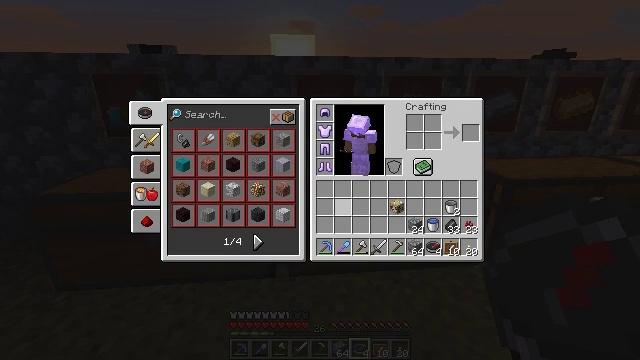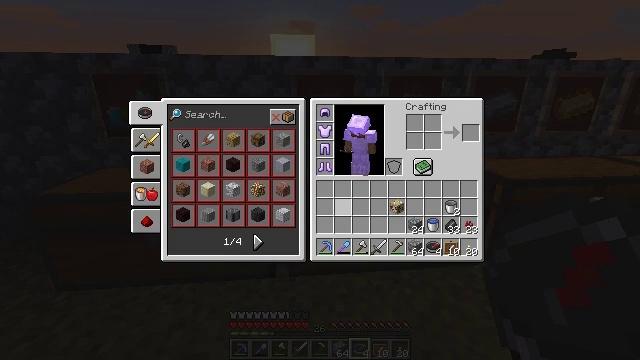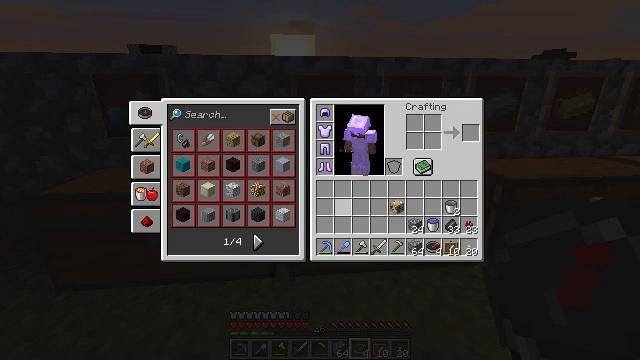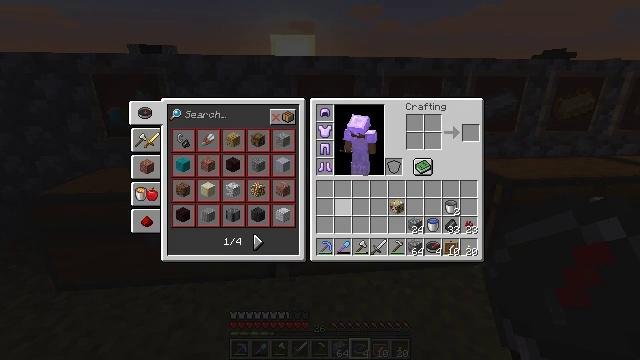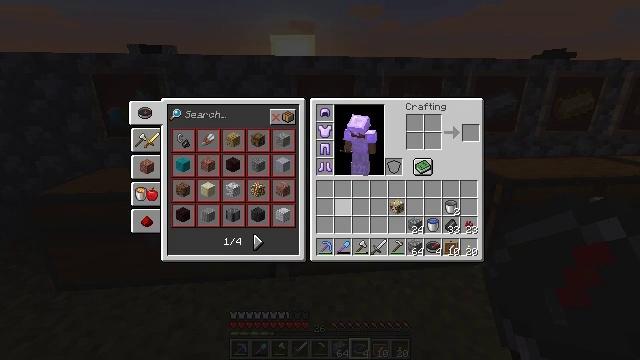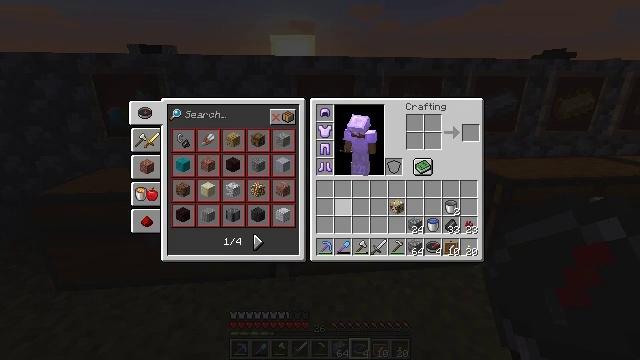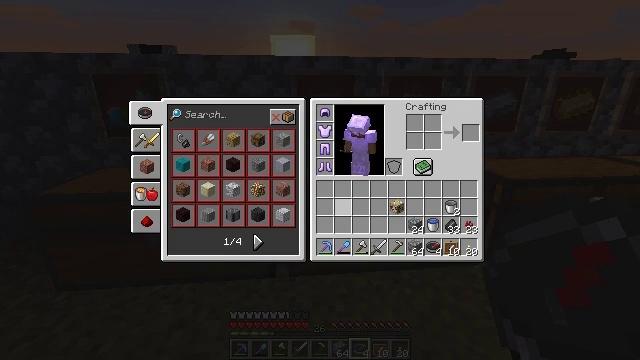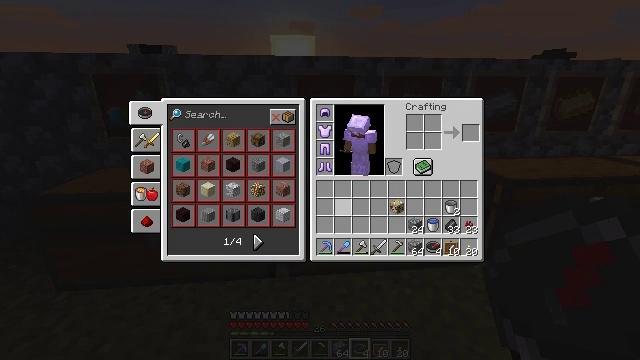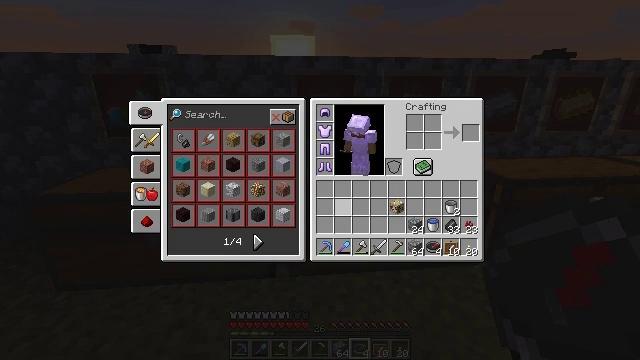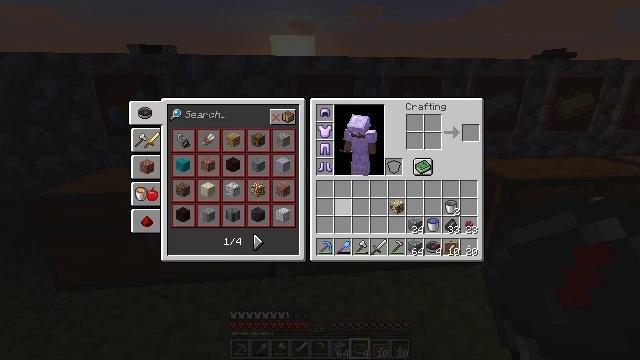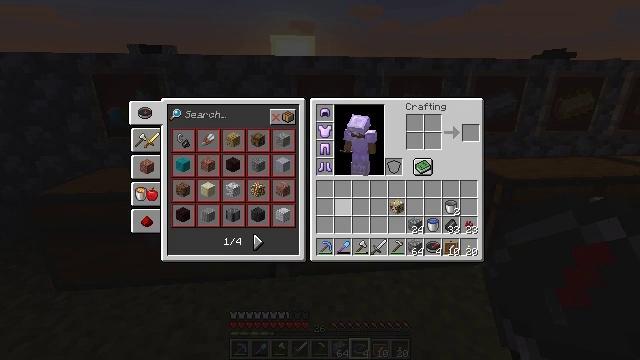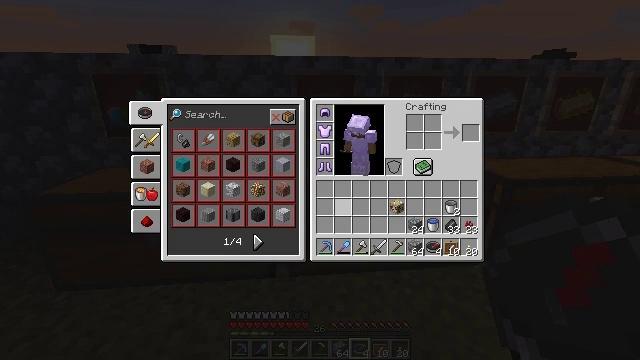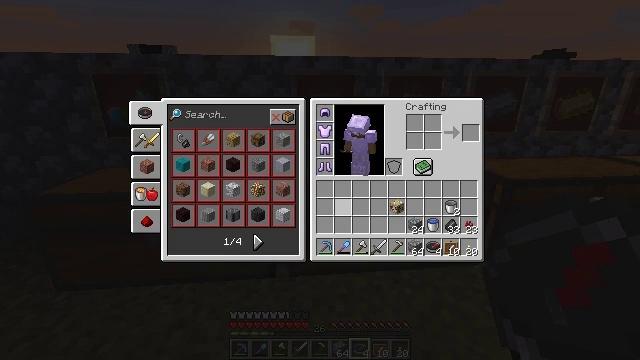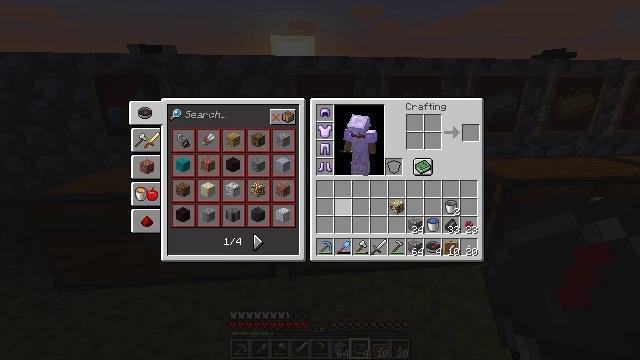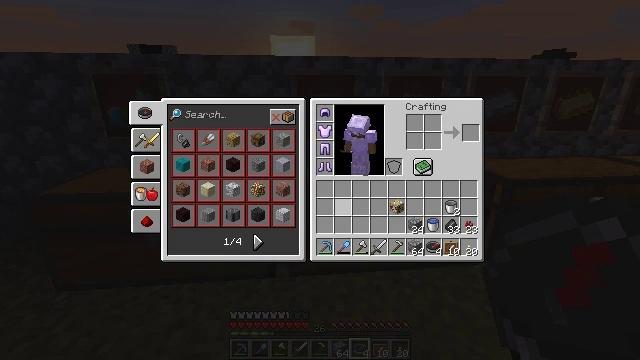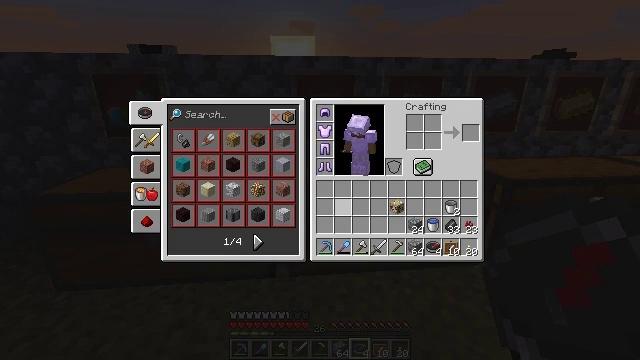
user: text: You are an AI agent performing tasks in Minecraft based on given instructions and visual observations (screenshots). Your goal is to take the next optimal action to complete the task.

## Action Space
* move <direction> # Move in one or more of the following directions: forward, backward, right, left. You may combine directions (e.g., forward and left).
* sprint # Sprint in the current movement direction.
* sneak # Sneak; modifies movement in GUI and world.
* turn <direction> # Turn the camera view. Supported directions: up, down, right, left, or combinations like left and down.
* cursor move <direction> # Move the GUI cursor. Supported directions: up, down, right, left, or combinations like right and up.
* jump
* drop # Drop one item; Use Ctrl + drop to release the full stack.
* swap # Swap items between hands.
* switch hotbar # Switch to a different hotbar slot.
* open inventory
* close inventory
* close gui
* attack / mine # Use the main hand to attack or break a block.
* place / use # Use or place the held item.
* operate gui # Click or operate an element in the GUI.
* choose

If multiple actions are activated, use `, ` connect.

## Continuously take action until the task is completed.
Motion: motion action
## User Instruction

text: Take down the acacia wall sign.
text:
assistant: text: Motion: no_op
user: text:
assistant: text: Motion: no_op
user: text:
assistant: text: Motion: no_op
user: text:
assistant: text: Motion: no_op
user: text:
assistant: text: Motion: no_op
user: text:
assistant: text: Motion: no_op
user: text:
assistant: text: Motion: no_op
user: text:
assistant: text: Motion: no_op
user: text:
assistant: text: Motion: no_op
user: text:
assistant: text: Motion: no_op
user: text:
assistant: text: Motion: no_op
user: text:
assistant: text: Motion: no_op
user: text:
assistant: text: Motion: no_op
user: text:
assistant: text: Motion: no_op
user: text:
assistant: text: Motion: no_op
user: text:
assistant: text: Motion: no_op
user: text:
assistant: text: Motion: no_op
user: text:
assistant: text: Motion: no_op
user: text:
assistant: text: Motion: no_op
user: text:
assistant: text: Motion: no_op
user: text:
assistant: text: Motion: no_op
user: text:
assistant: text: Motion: no_op
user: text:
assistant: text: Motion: no_op
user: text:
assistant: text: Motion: no_op
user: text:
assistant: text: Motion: no_op
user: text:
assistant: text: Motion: no_op
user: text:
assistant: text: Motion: no_op
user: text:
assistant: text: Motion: no_op
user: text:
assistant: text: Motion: no_op
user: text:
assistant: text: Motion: no_op